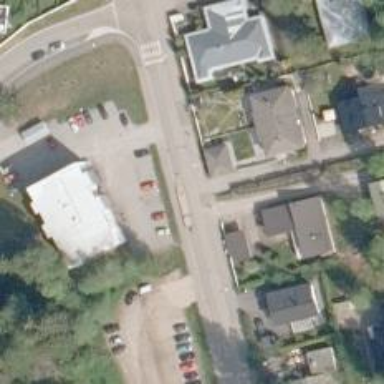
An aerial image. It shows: Residential road with separate sidewalk.